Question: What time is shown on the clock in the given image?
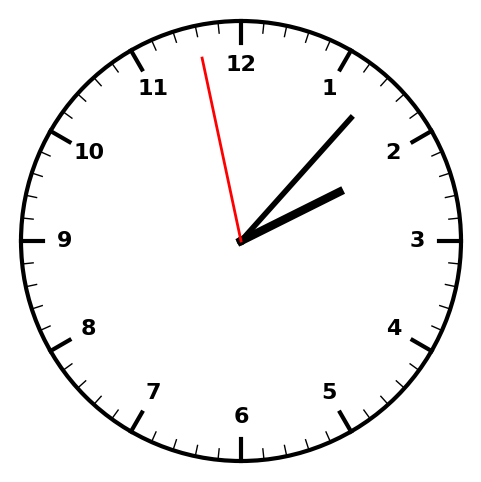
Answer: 02:06:58